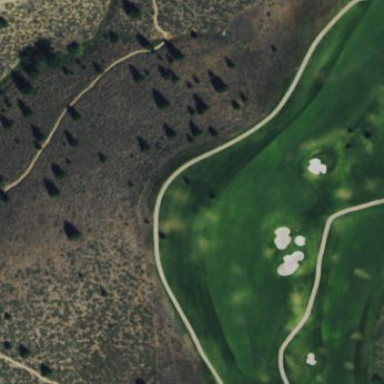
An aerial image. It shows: Grassy area designated as golf fairway.